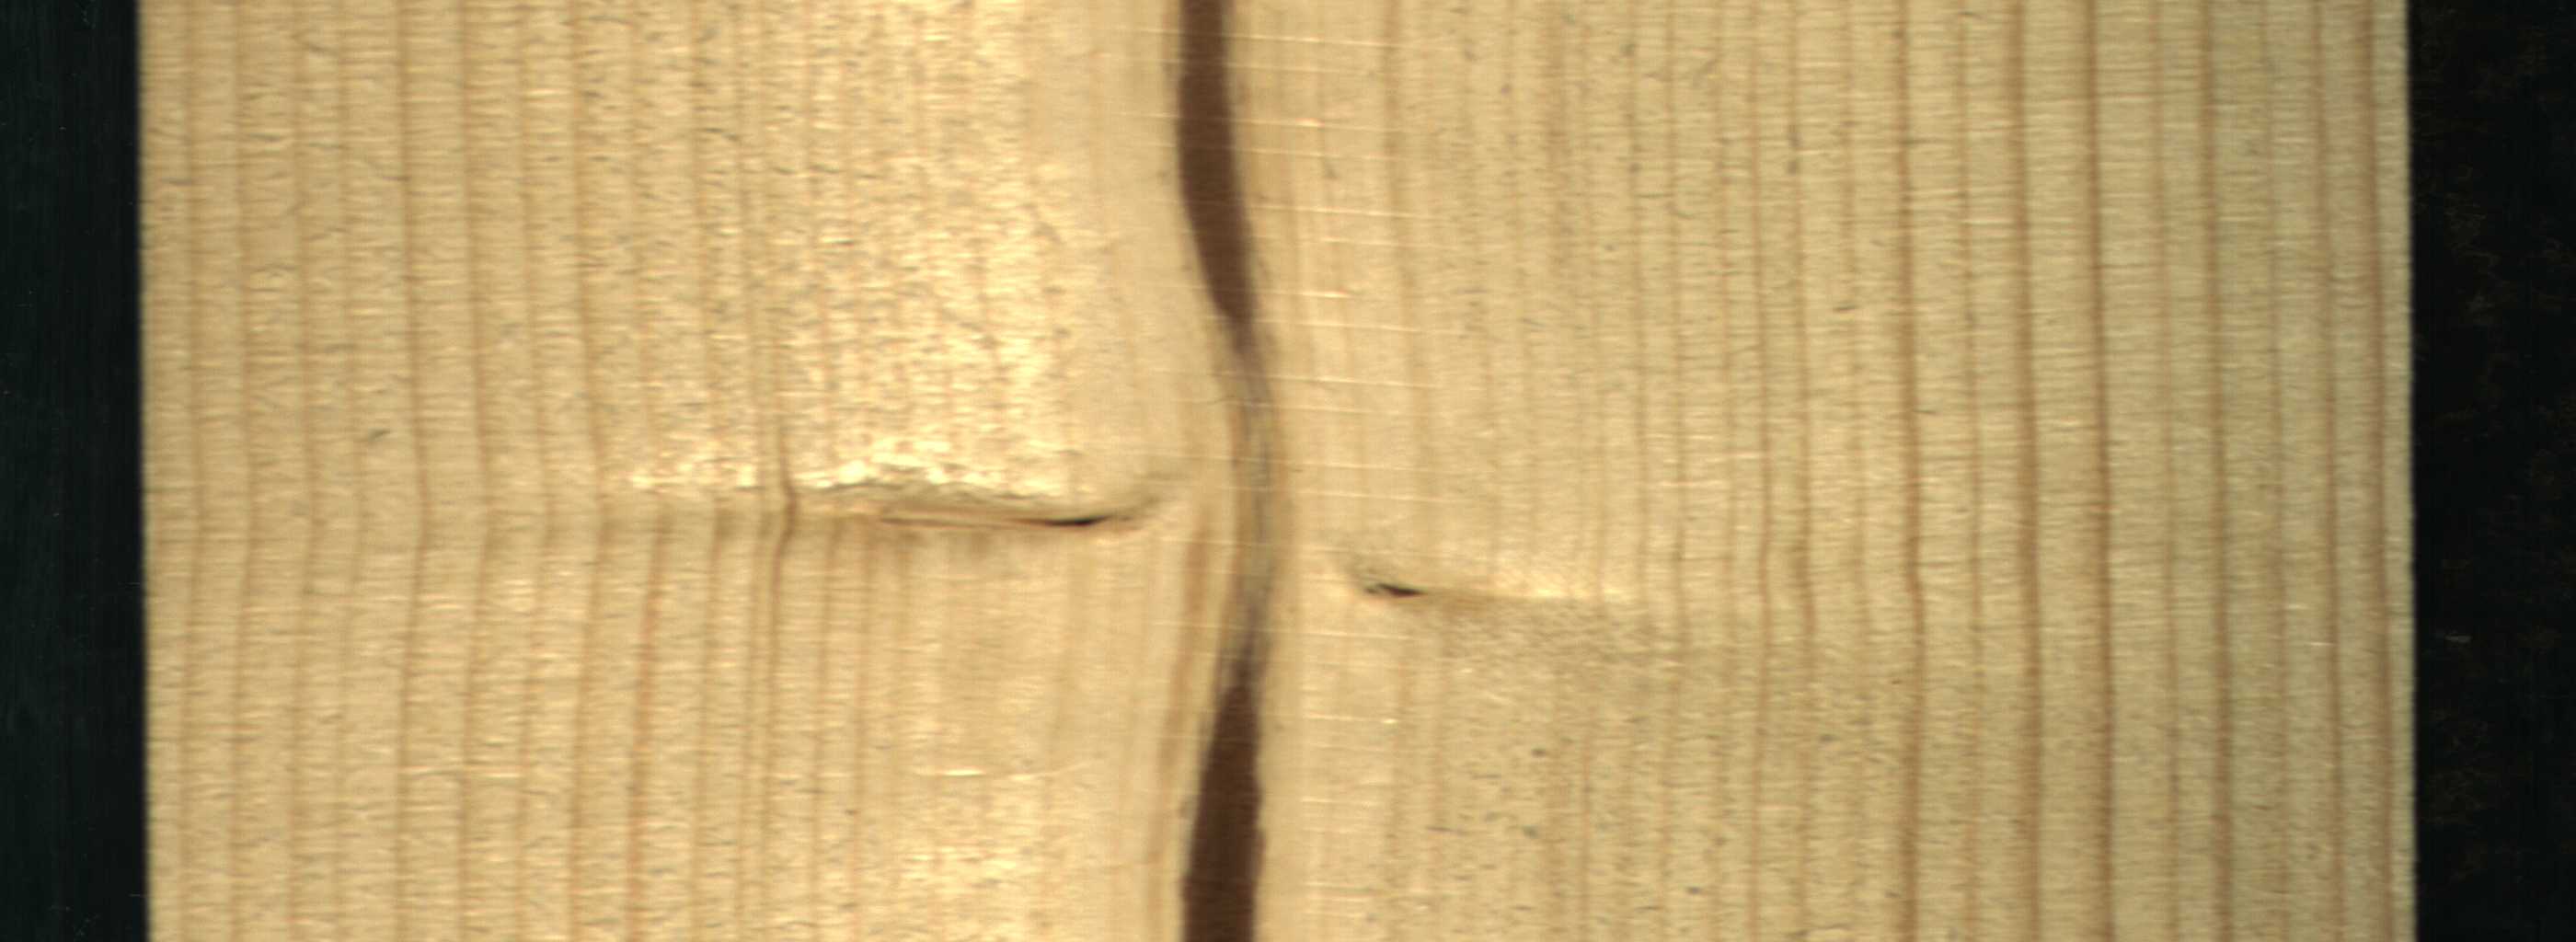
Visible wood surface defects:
Marrow
Marrow
Dead_Knot
Dead_Knot